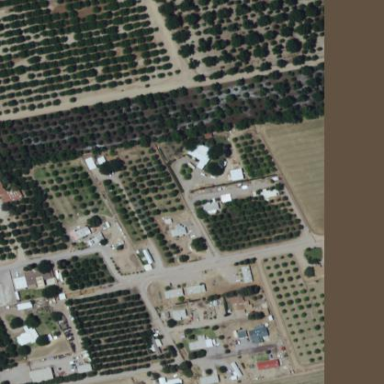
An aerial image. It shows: Orchard.